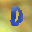
Label: 0